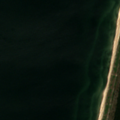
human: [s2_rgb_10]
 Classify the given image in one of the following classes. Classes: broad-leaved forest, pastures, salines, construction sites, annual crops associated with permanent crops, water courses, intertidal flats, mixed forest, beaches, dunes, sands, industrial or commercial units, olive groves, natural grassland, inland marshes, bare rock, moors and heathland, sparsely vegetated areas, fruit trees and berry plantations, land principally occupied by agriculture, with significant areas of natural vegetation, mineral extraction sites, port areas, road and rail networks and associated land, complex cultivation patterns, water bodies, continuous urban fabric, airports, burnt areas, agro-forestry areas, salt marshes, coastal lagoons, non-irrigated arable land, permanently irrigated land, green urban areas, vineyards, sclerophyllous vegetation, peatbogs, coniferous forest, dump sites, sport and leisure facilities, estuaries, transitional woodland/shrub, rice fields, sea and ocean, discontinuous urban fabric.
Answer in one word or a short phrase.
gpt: mixed forest, beaches, dunes, sands, sea and ocean